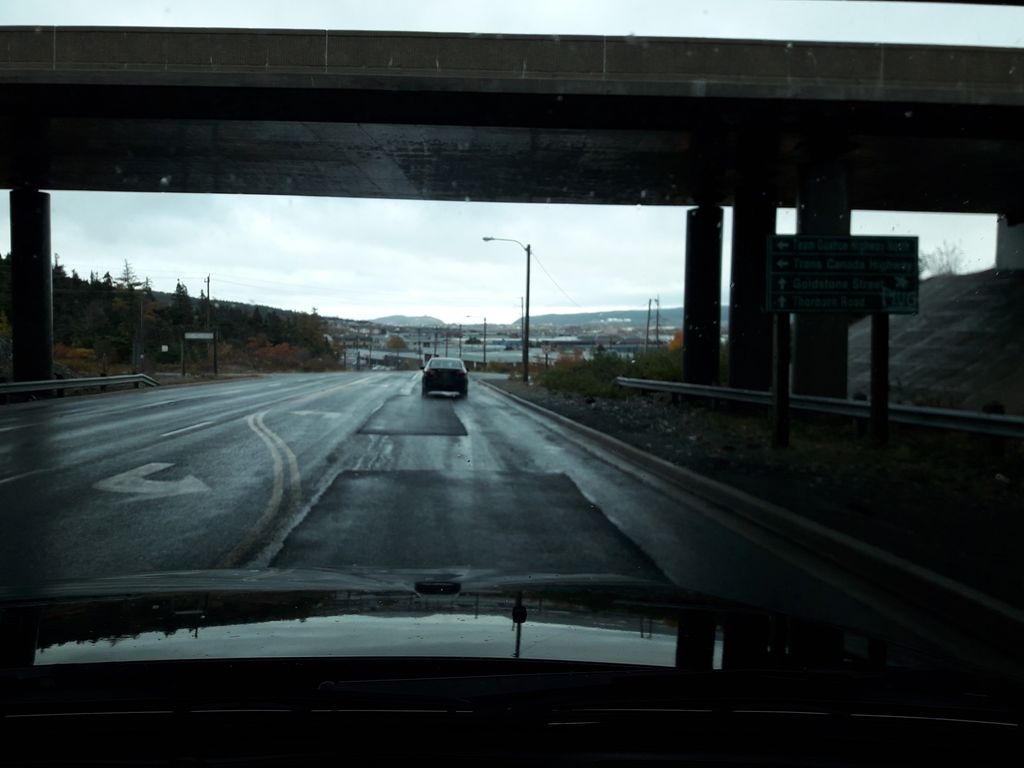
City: st_johns